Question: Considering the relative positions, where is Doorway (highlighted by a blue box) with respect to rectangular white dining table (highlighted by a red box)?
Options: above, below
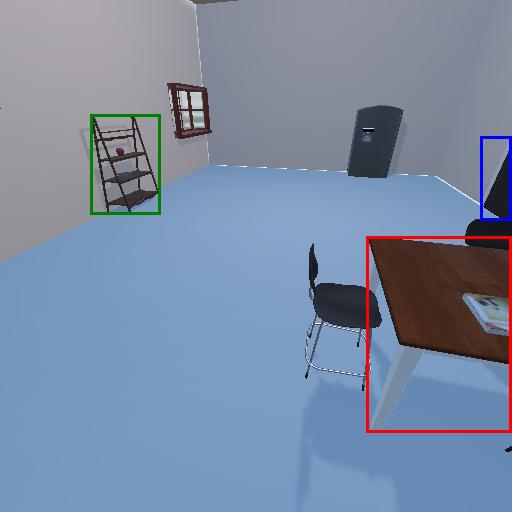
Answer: above